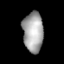
Tissue: lung
Cell type: Epithelial cells
Senescence score: 0.2058
Nuclear area (px): 795
Mean DAPI intensity: 166.735